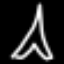
Label: The Eiffel Tower